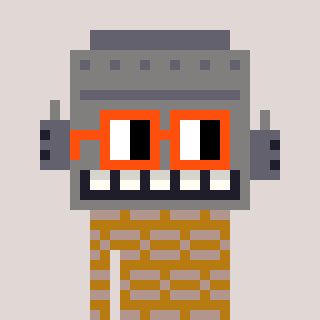
a pixel art character with square orange glasses, a robot-shaped head and a gold-colored body on a warm background